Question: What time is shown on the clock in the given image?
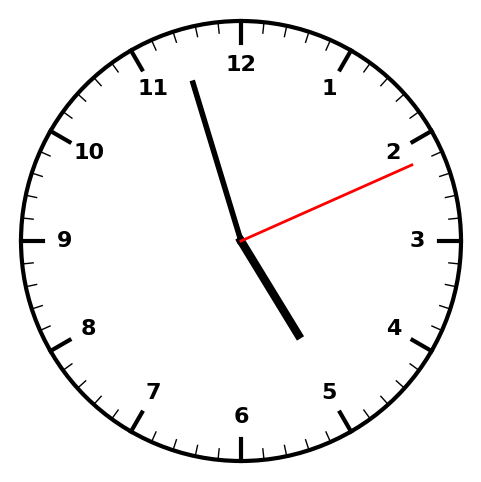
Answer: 04:57:11